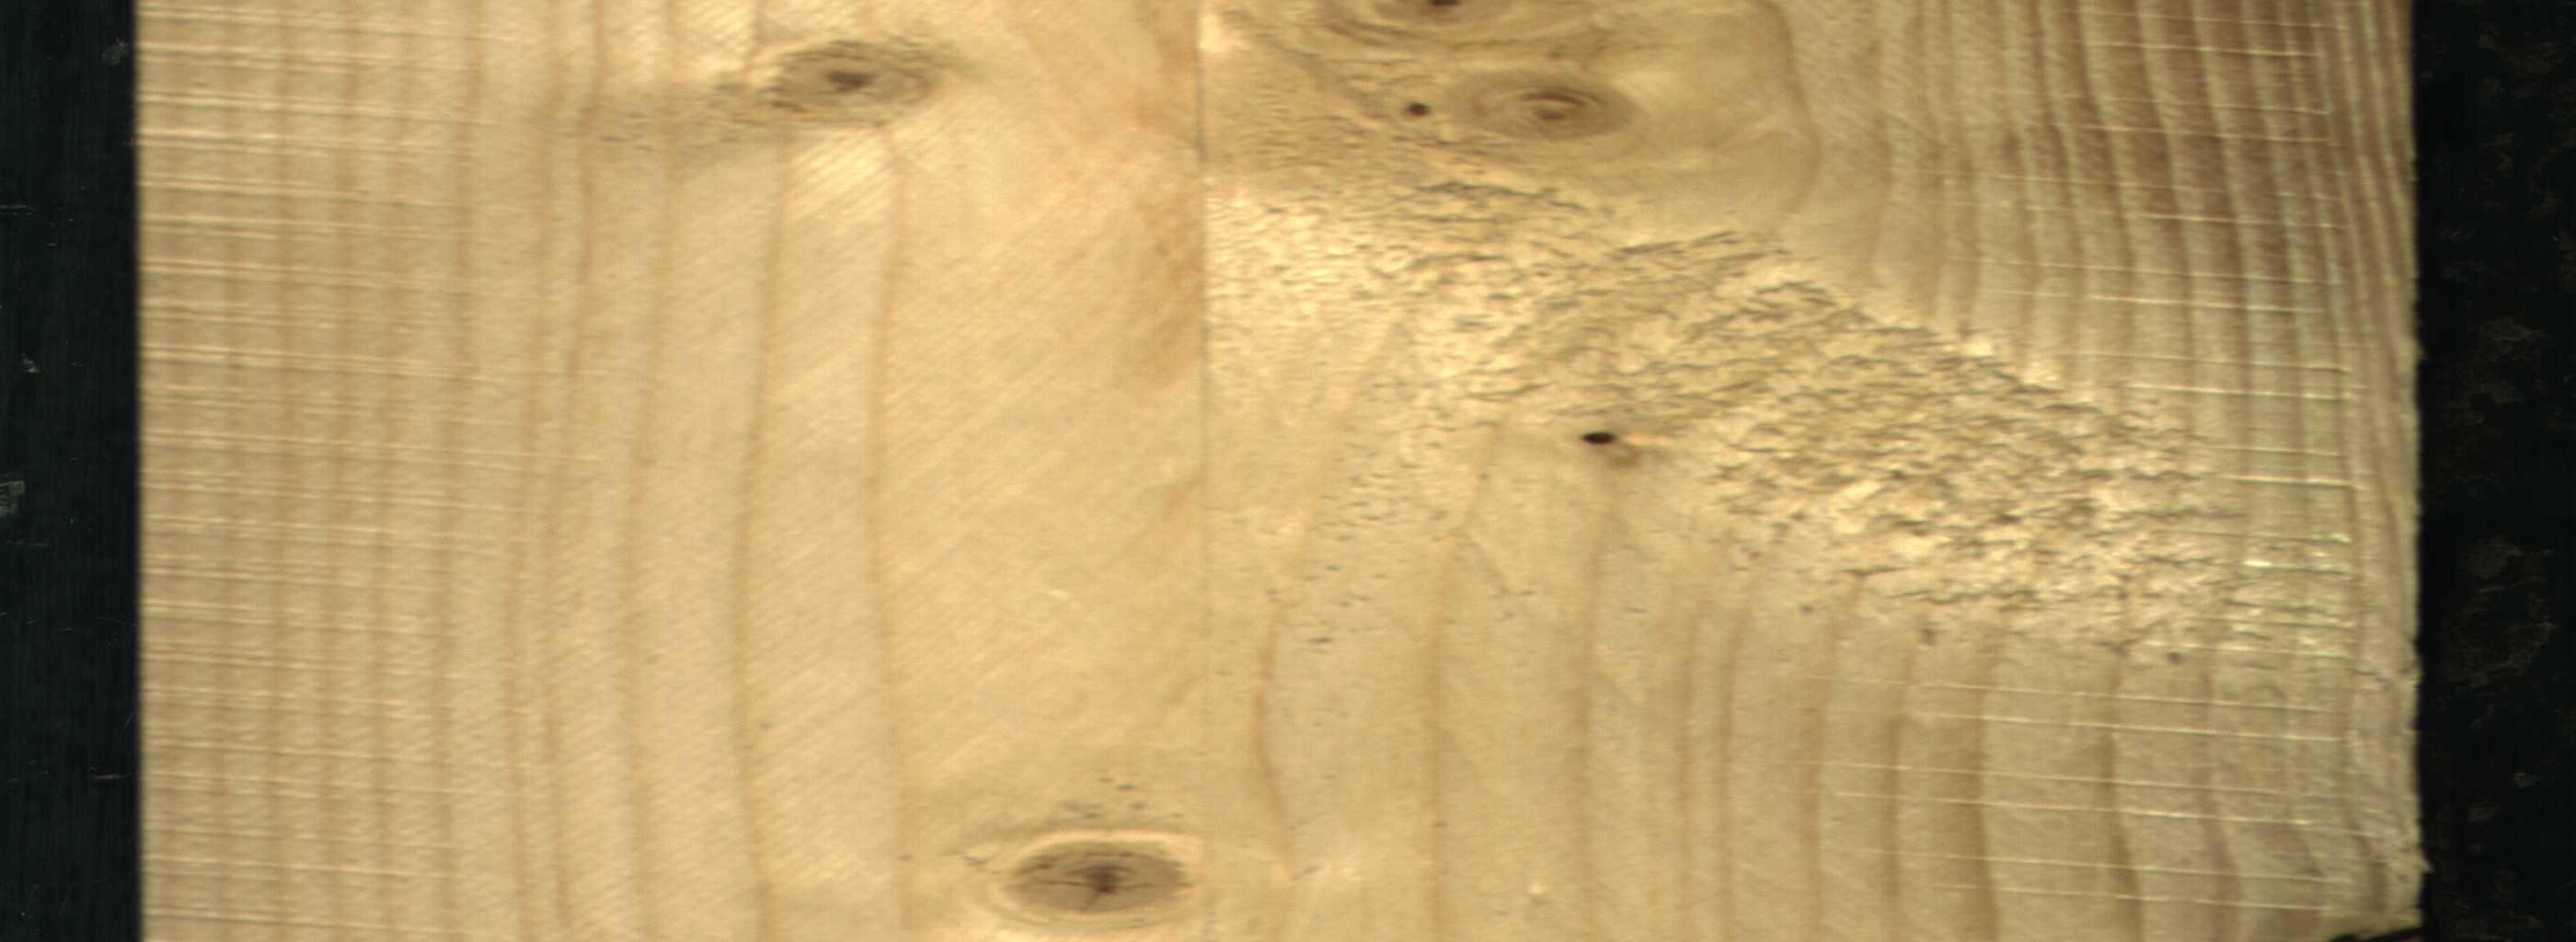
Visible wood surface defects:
knot_with_crack
Dead_Knot
Dead_Knot
Live_Knot
Live_Knot
Live_Knot
Live_Knot